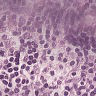
Metastatic tissue present: no